Question: I have an image and I want to import this image to matlab. I am using the following code. The problem that I have is that when I convert the image to grayscale, everything will be changed and the converted image is not similar to original one. In another words, I want to keep the values (or let say the image) as it is in the original image. Is there any way for doing this?

'''
I = imread('myimage.png');
figure, imagesc(I), axis equal tight xy
I2 = rgb2gray(I);
figure, imagesc(I2), axis equal tight xy
'''
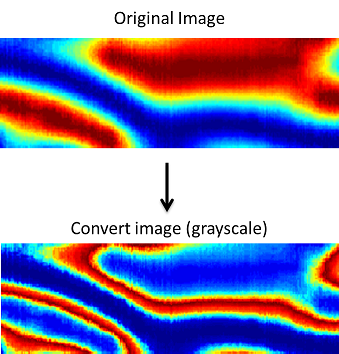
Answer: Your original image is already using a 'jet' colormap. The problem is, when you convert it to grayscale, you lose some crucial information. See the image below.

In the original image you have a heatmap. Blue areas generally indicate "low value", whereas red areas indicate "high values". But when converted to grayscale, both areas indicate low value, as they aproach dark pixels (see the arrows).
A possible solution is this:
> You take pixel of your image, find the nearest (closest)
color value in the 'jet' colormap and use its index as a gray value.
I will show you first the final code and the results. The explanation goes below:
'''
I = im2double(imread('myimage.png'));
map = jet(256);
Irgb = reshape(I, size(I, 1) * size(I, 2), 3);
Igray = zeros(size(I, 1), size(I, 2), 'uint8');
for ii = 1:size(Irgb, 1)
[~, idx] = min(sum((bsxfun(@minus, Irgb(ii, :), map)) .^ 2, 2));
Igray(ii) = idx - 1;
end
clear Irgb;
subplot(2,1,1), imagesc(I), axis equal tight xy
subplot(2,1,2), imagesc(Igray), axis equal tight xy
'''
Result:

'''
>> whos I Igray
Name Size Bytes Class Attributes
I 110x339x3 894960 double
Igray 110x339 37290 uint8
'''
First, you get the 'jet' colormap, like this:
'''
map = jet(256);
'''
It will return a '256x3' colormap with the possible colors on the jet palette, where each row is a RGB pixel. 'map(1,:)' would be kind of a dark blue, and 'map(256,:)' would be kind of a dark red, as expected.
Then, you do this:
'''
Irgb = reshape(I, size(I, 1) * size(I, 2), 3);
'''
... to turn your '110x339x3' image into a '37290x3' matrix, where each row is a RGB pixel.
Now, for each pixel, you take the Euclidean distance of that pixel to the 'map' pixels. You take the index of the nearest one and use it as a gray value. The minus one ('-1') is because the index is in the range 1..256, but a gray value is in the range 0..255.
the Euclidean distance takes a square root at the end, but since we are just trying to find the closest value, there is no need to do so.
Here is a 10x faster version of the code:
'''
I = im2double(imread('myimage.png'));
map = jet(256);
[C, ~, IC] = unique(reshape(I, size(I, 1) * size(I, 2), 3), 'rows');
equiv = zeros(size(C, 1), 1, 'uint8');
for ii = 1:numel(equiv)
[~, idx] = min(sum((bsxfun(@minus, C(ii, :), map)) .^ 2, 2));
equiv(ii) = idx - 1;
end
Irgb = reshape(equiv(IC), size(I, 1), size(I, 2));
Irgb = Irgb(end👎1,:);
clear equiv C IC;
'''
It runs faster because it exploits the fact that the colors on your image are restricted to the colors in the 'jet' palette. Then, it counts the 'unique' colors and only match them to the palette values. With fewer pixels to match, the algorithm runs much faster. Here are the times:
- Elapsed time is 0.619049 seconds.- Elapsed time is 0.061778 seconds.